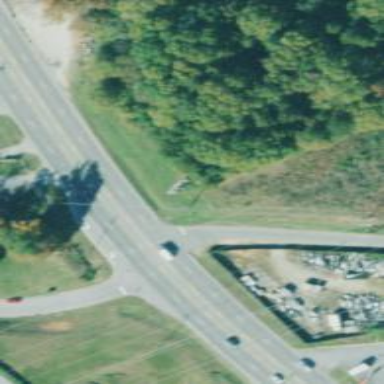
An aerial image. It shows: Secondary road.